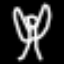
Label: angel